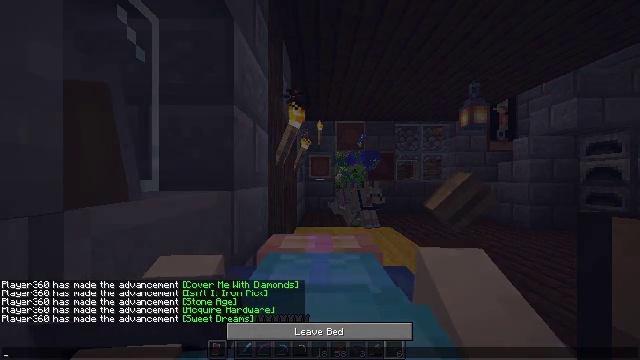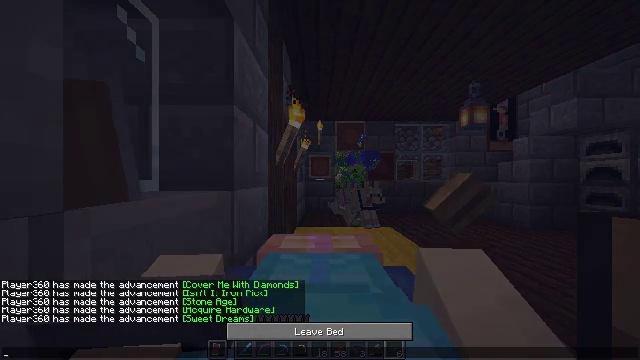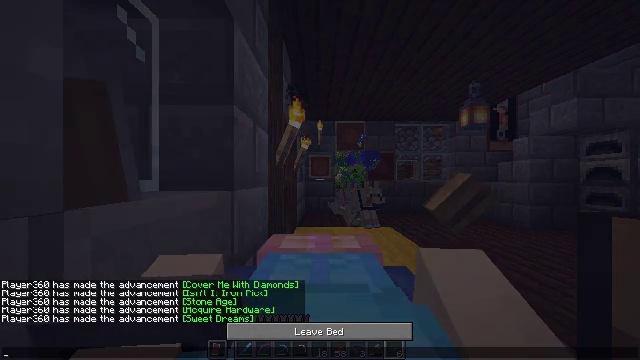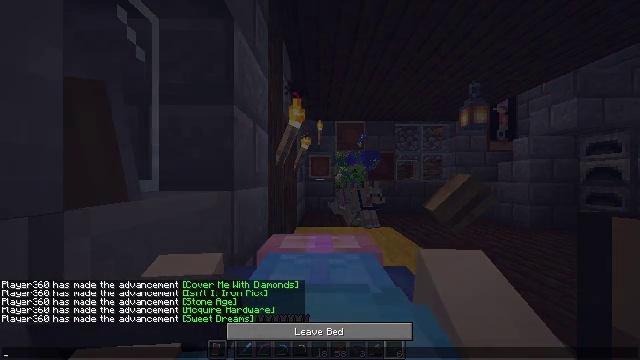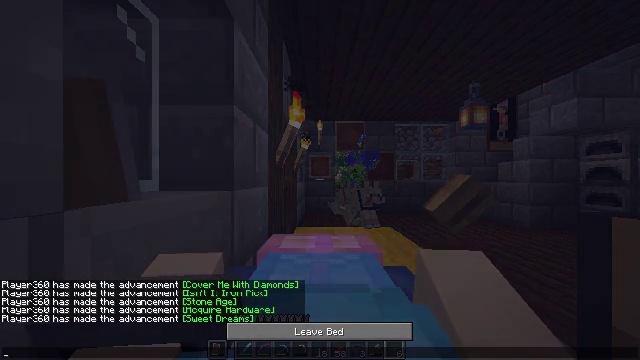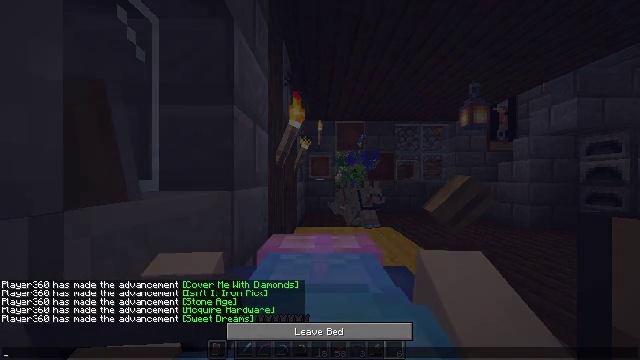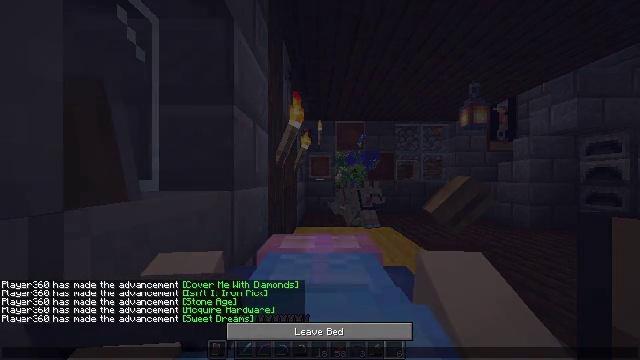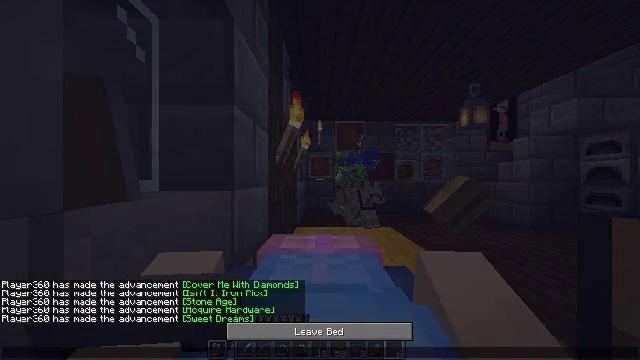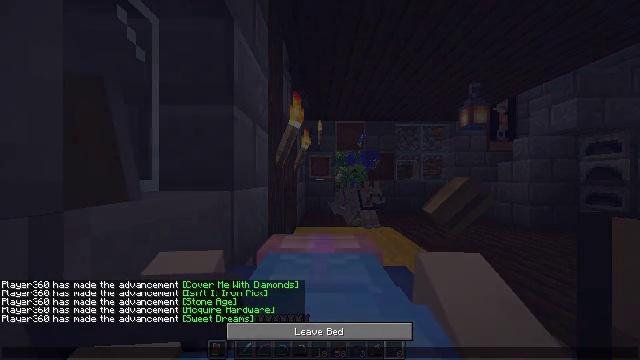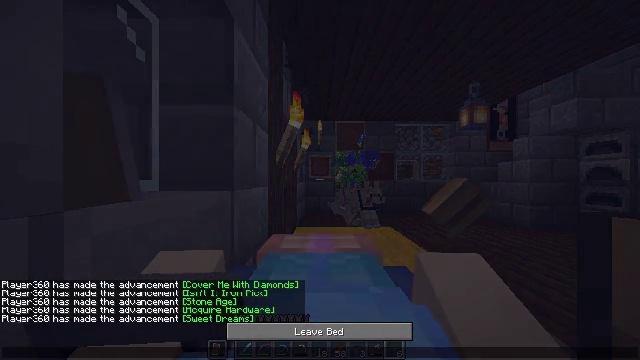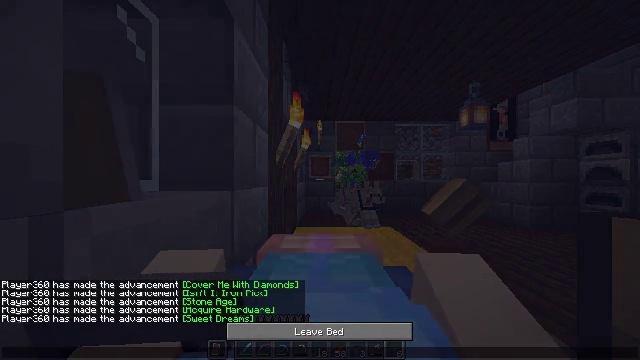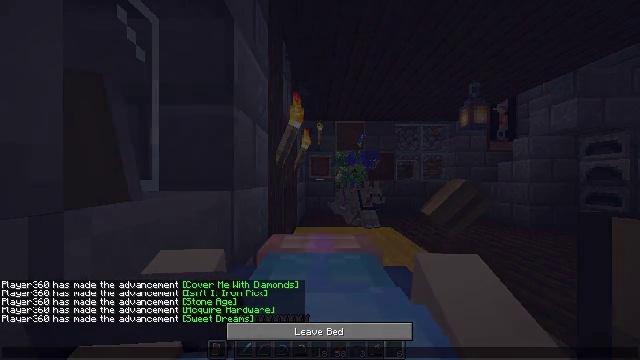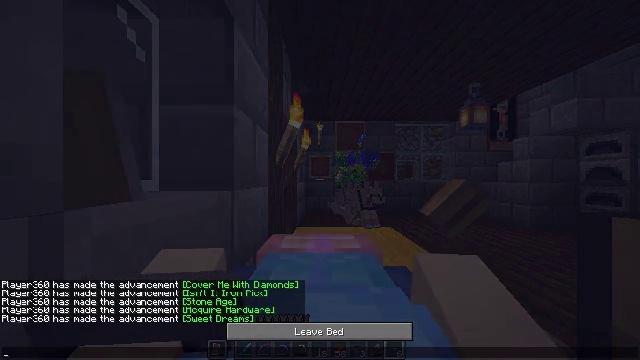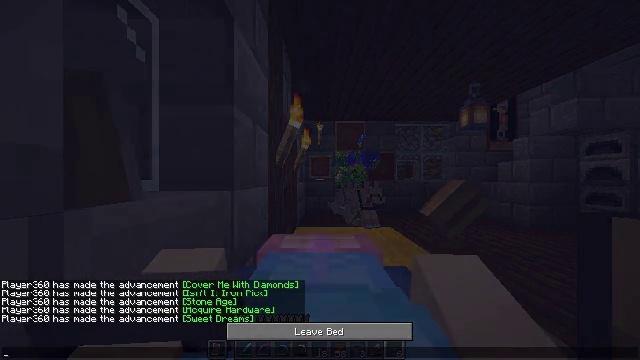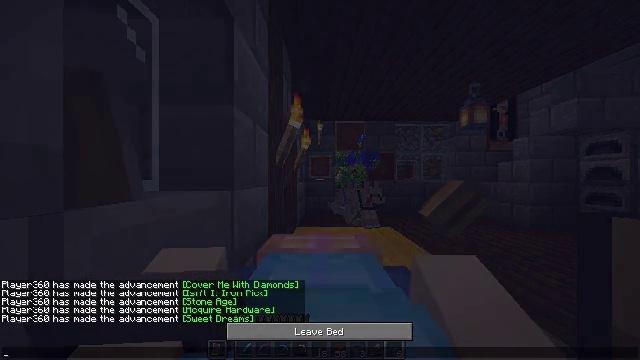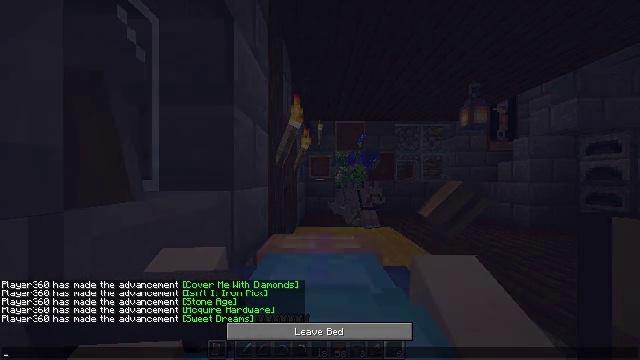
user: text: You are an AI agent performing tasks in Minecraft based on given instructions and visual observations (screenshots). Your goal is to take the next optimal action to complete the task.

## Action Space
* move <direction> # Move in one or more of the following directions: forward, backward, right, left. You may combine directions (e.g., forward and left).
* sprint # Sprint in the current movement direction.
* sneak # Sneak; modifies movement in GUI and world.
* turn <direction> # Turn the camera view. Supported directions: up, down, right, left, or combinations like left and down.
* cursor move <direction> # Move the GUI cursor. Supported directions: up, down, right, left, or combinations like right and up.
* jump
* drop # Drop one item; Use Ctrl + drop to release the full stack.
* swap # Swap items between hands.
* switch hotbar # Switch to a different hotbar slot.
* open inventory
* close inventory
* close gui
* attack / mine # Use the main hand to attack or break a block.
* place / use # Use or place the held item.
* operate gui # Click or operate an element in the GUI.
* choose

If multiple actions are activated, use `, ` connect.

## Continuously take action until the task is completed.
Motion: motion action
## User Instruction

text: Drop an oak button.
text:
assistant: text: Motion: no_op
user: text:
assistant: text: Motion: no_op
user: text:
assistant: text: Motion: no_op
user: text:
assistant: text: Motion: no_op
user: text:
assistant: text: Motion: no_op
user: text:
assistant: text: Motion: no_op
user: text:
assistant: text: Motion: no_op
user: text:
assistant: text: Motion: no_op
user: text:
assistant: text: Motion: no_op
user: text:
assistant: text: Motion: no_op
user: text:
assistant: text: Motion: no_op
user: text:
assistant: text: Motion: no_op
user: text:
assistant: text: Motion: no_op
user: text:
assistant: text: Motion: no_op
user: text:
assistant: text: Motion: no_op
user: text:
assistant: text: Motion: no_op
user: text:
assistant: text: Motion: no_op
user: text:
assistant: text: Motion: no_op
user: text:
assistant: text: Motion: no_op
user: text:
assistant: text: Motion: no_op
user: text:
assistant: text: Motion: no_op
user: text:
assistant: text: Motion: no_op
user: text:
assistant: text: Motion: no_op
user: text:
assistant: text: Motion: no_op
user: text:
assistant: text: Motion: no_op
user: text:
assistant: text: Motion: no_op
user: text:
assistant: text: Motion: no_op
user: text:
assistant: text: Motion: no_op
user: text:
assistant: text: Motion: no_op
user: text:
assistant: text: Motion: close gui